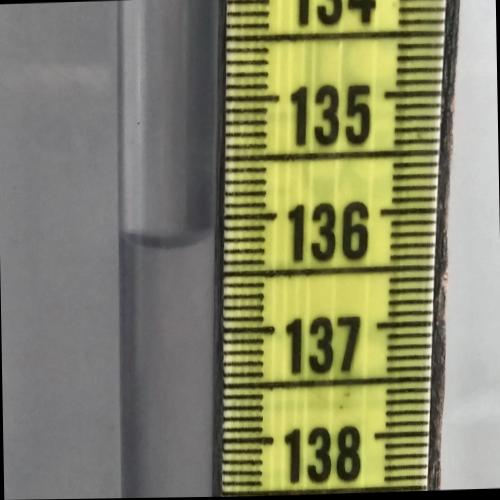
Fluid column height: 136.2 cm